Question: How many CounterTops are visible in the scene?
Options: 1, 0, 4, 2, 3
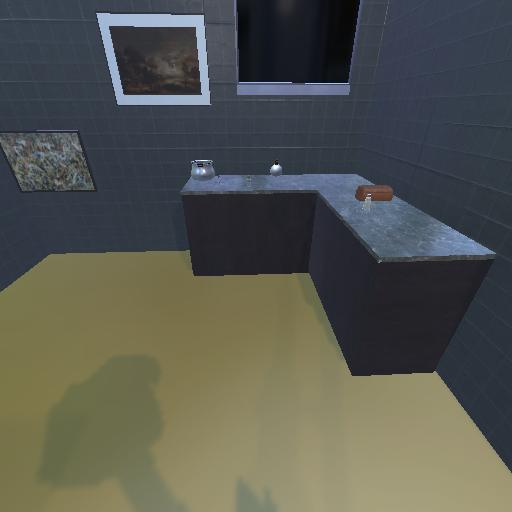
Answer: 1